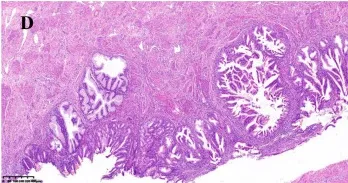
Mucinous epithelial metaplasia and mucinous adenocarcinoma of the endometrium.
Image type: pathology (h&e)